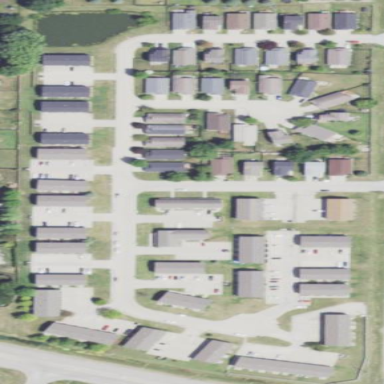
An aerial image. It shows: Residential area in neighborhood consisting of single-family homes and apartments.